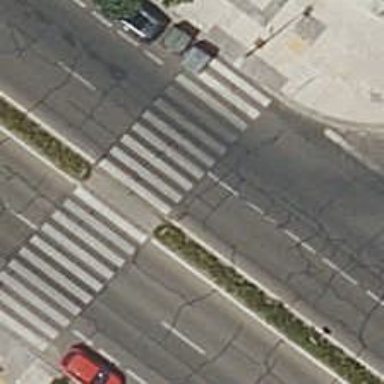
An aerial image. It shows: Uncontrolled zebra crossing on the road.